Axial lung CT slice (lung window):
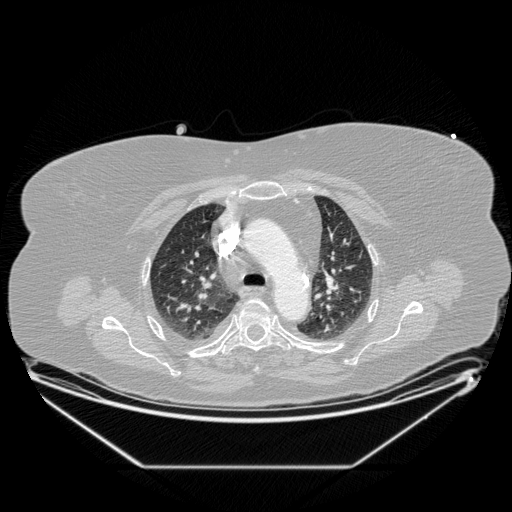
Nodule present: no